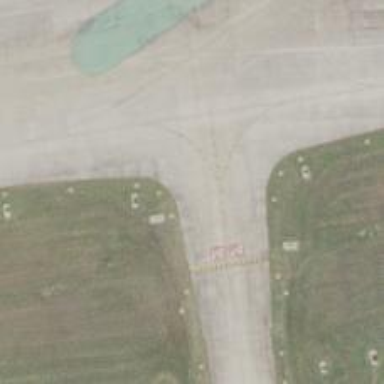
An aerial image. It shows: View of taxiway at the airport.